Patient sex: M
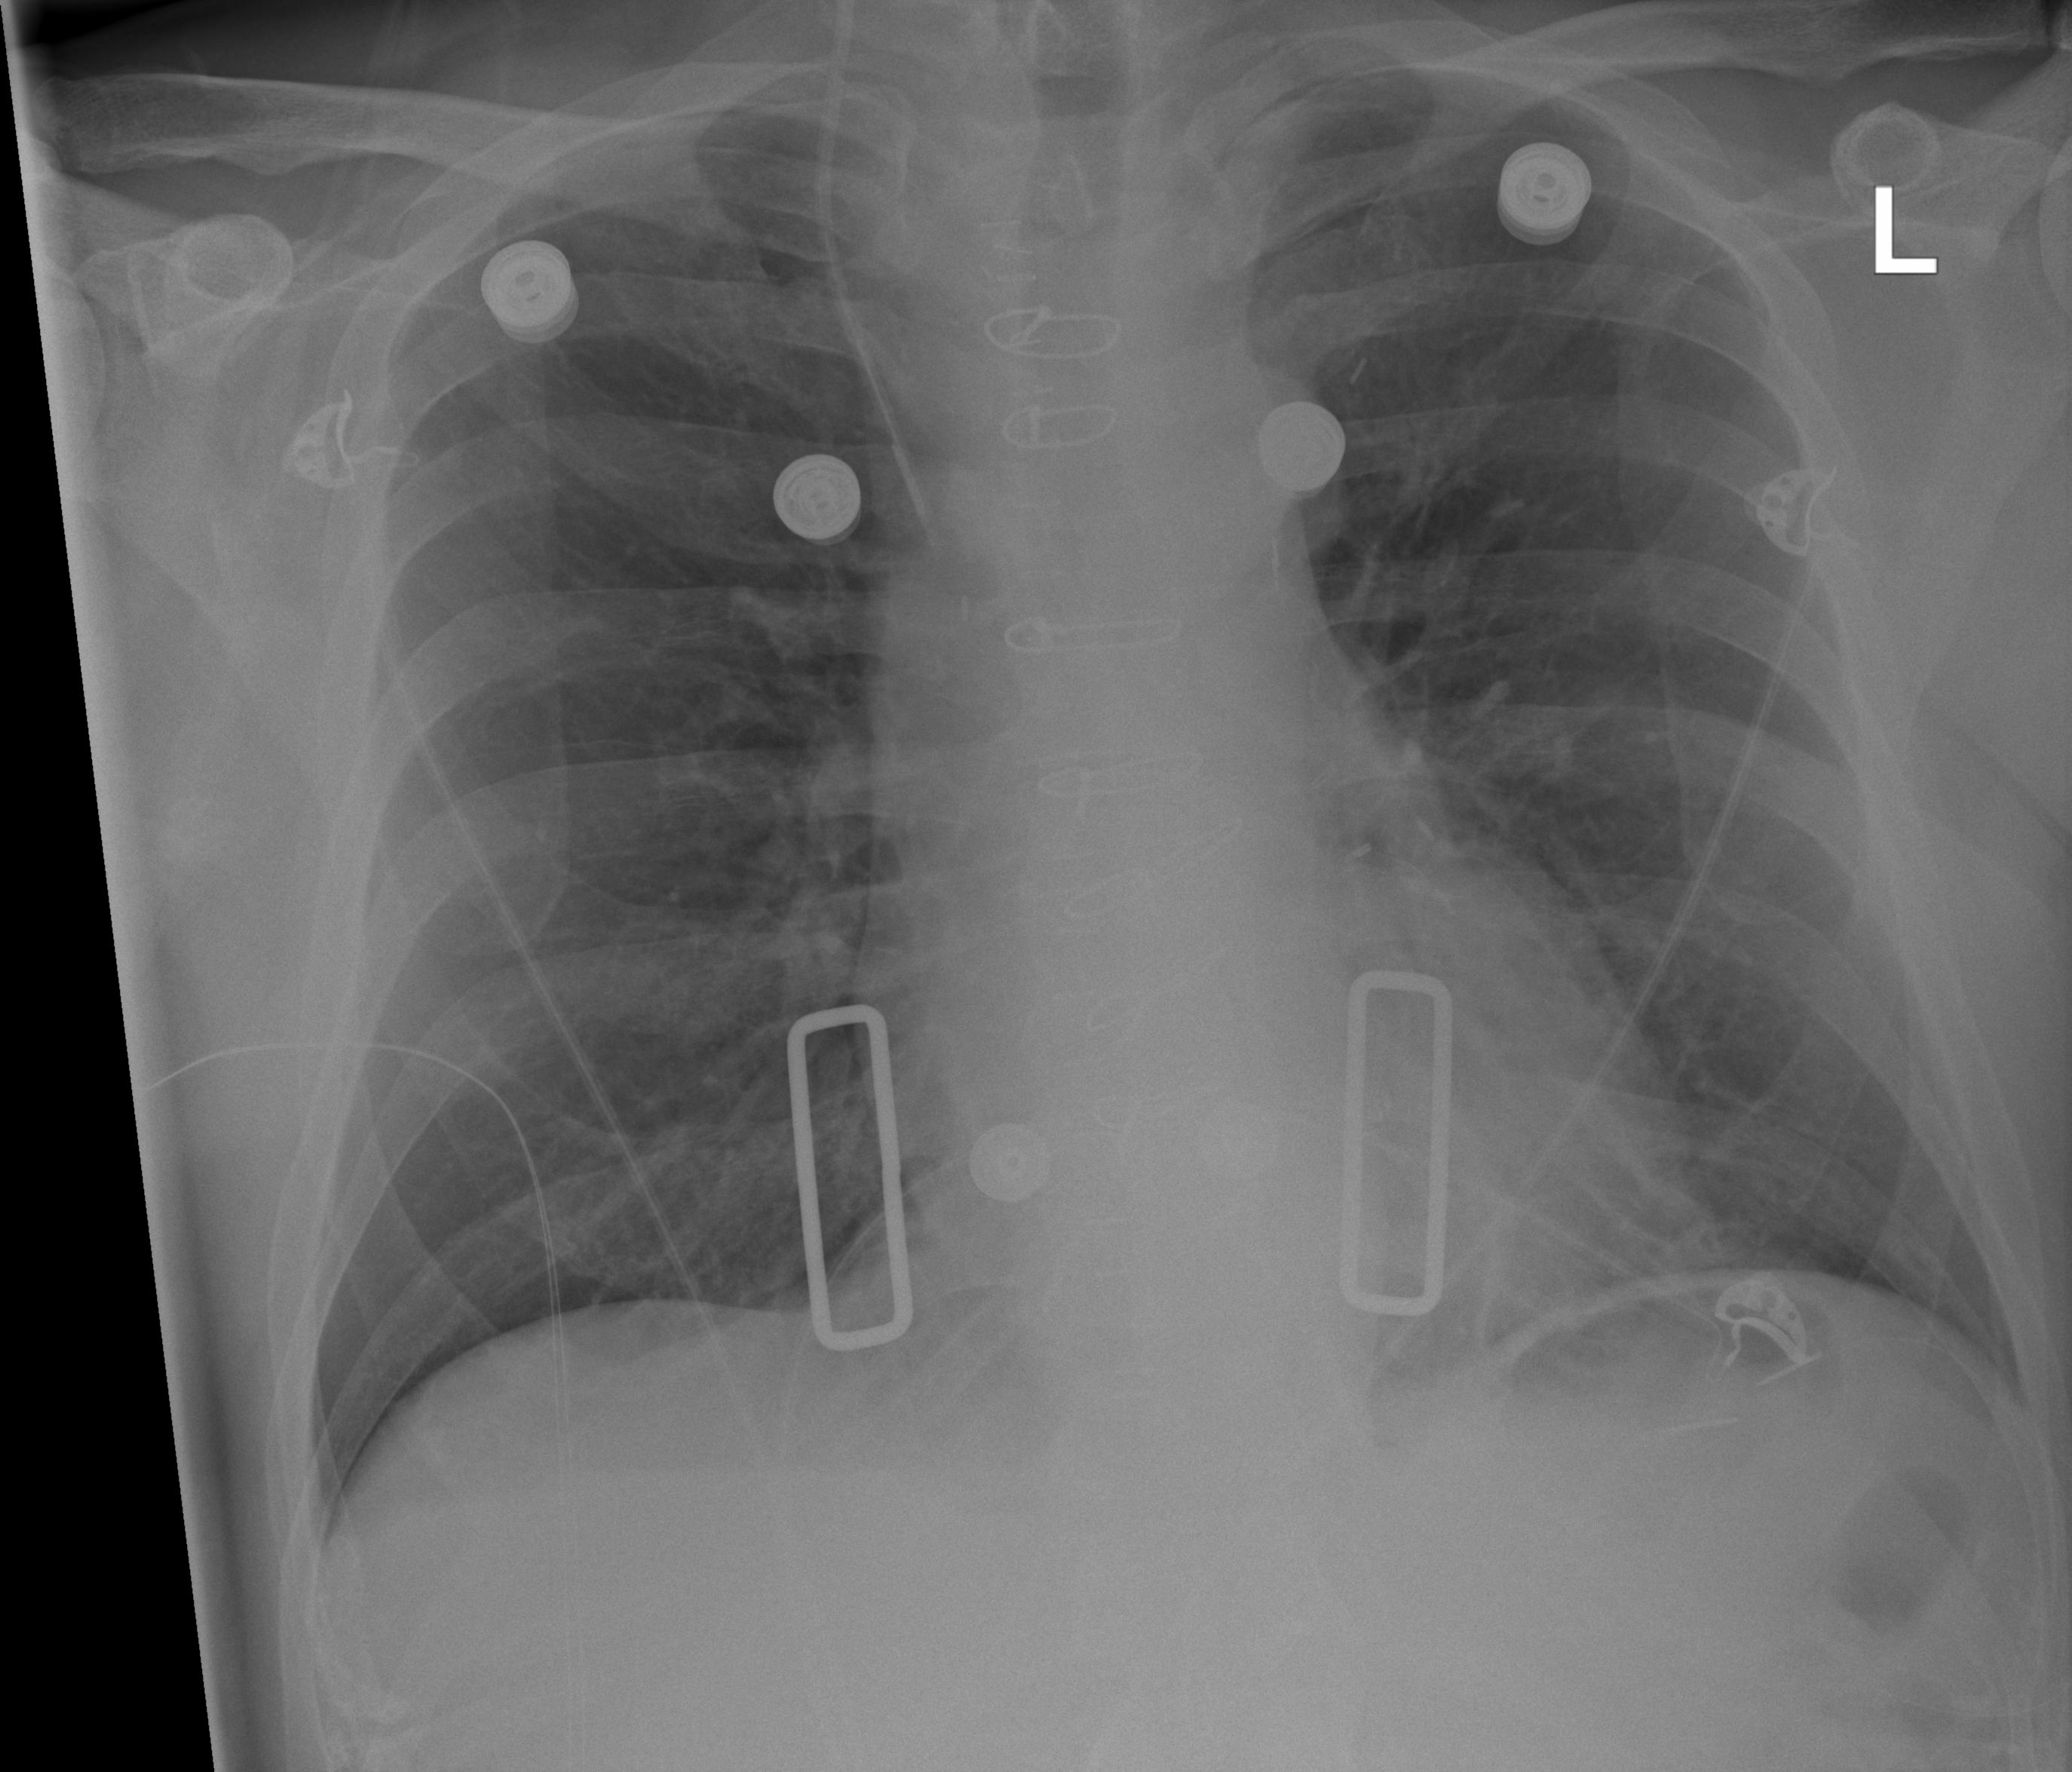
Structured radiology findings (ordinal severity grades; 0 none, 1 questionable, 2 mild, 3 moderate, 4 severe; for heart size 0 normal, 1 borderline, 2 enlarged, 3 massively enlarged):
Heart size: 0
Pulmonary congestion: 0
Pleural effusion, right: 0
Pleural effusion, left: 0
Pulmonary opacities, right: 0
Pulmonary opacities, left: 0
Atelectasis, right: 0
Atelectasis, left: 2